Question:
I have summary row in my table. But user can see it only when he will scroll down all grid. But it could be better, if summary row will be fixed at the bottom of the grid, and it will be visible always, when the grid is shown. How can I modify it?
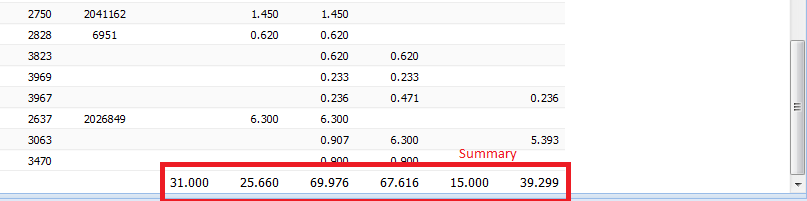
Answer: I'm not sure how to fix a row like you're suggesting, but for something that needs to be visible 100% of the time, have you thought about adding a top bar or a bottom bar that displays these values? You can use the <URL> to show text in such a place. I'm doing this in several projects.